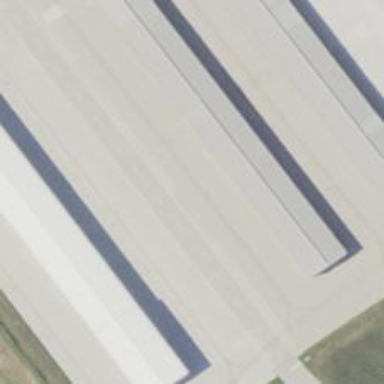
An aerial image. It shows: Asphalt apron at the airport.